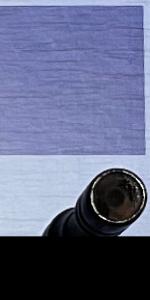
Label: Rook_Black